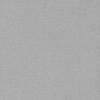
Label: dusty